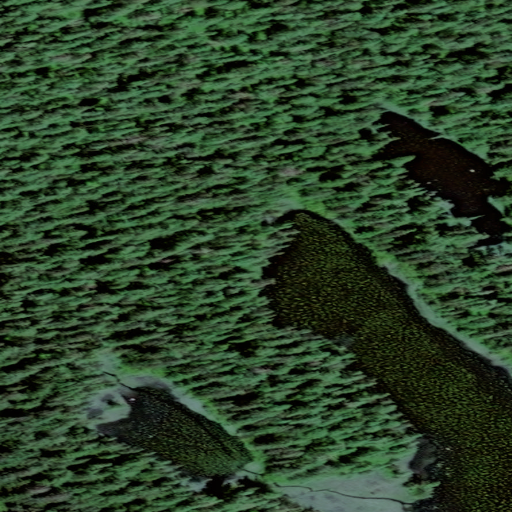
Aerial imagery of island in Alaska named Dolgoi Island containing only unknown